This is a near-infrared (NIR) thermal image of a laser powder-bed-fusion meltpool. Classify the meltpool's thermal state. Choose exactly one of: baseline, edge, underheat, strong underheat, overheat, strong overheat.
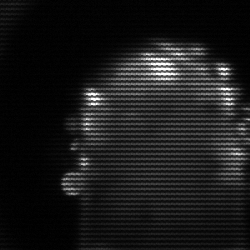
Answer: baseline